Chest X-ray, PA view. Patient: 62 years old, sex F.
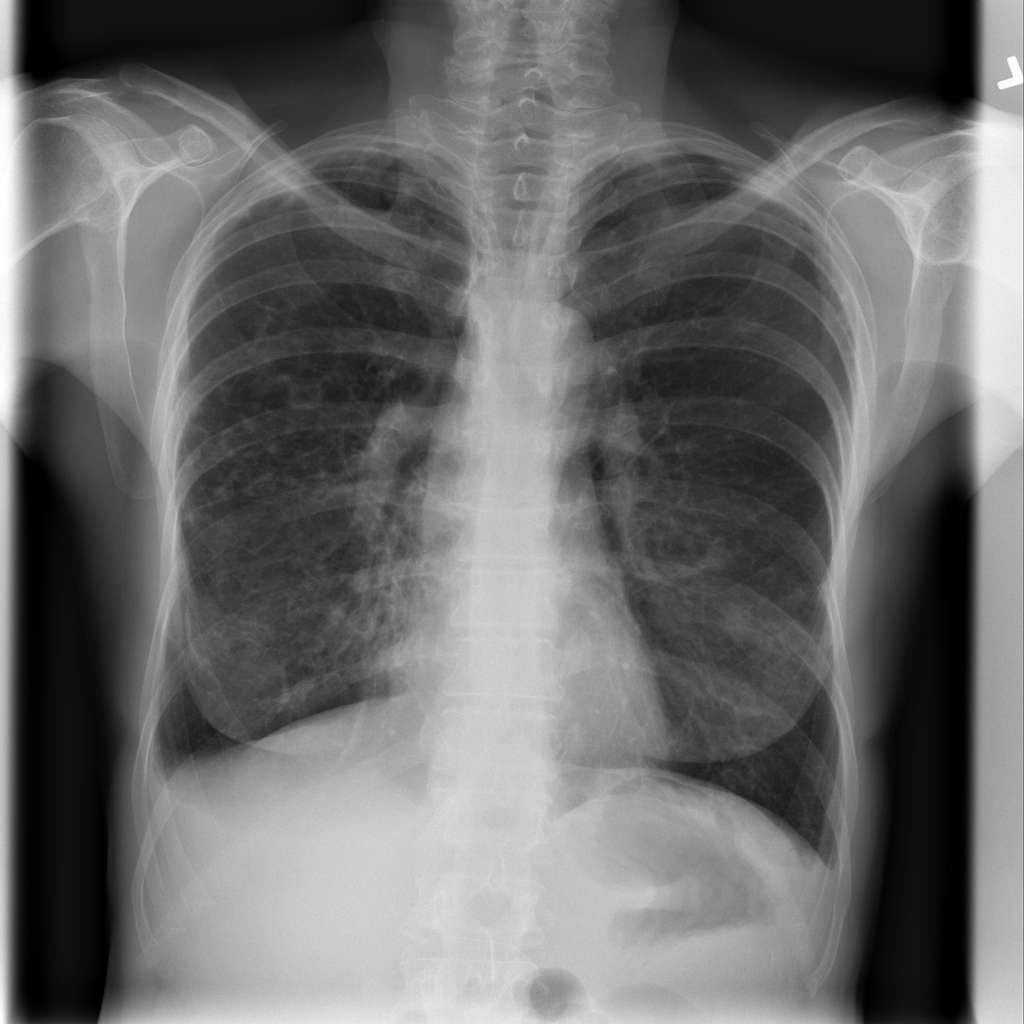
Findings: Infiltration